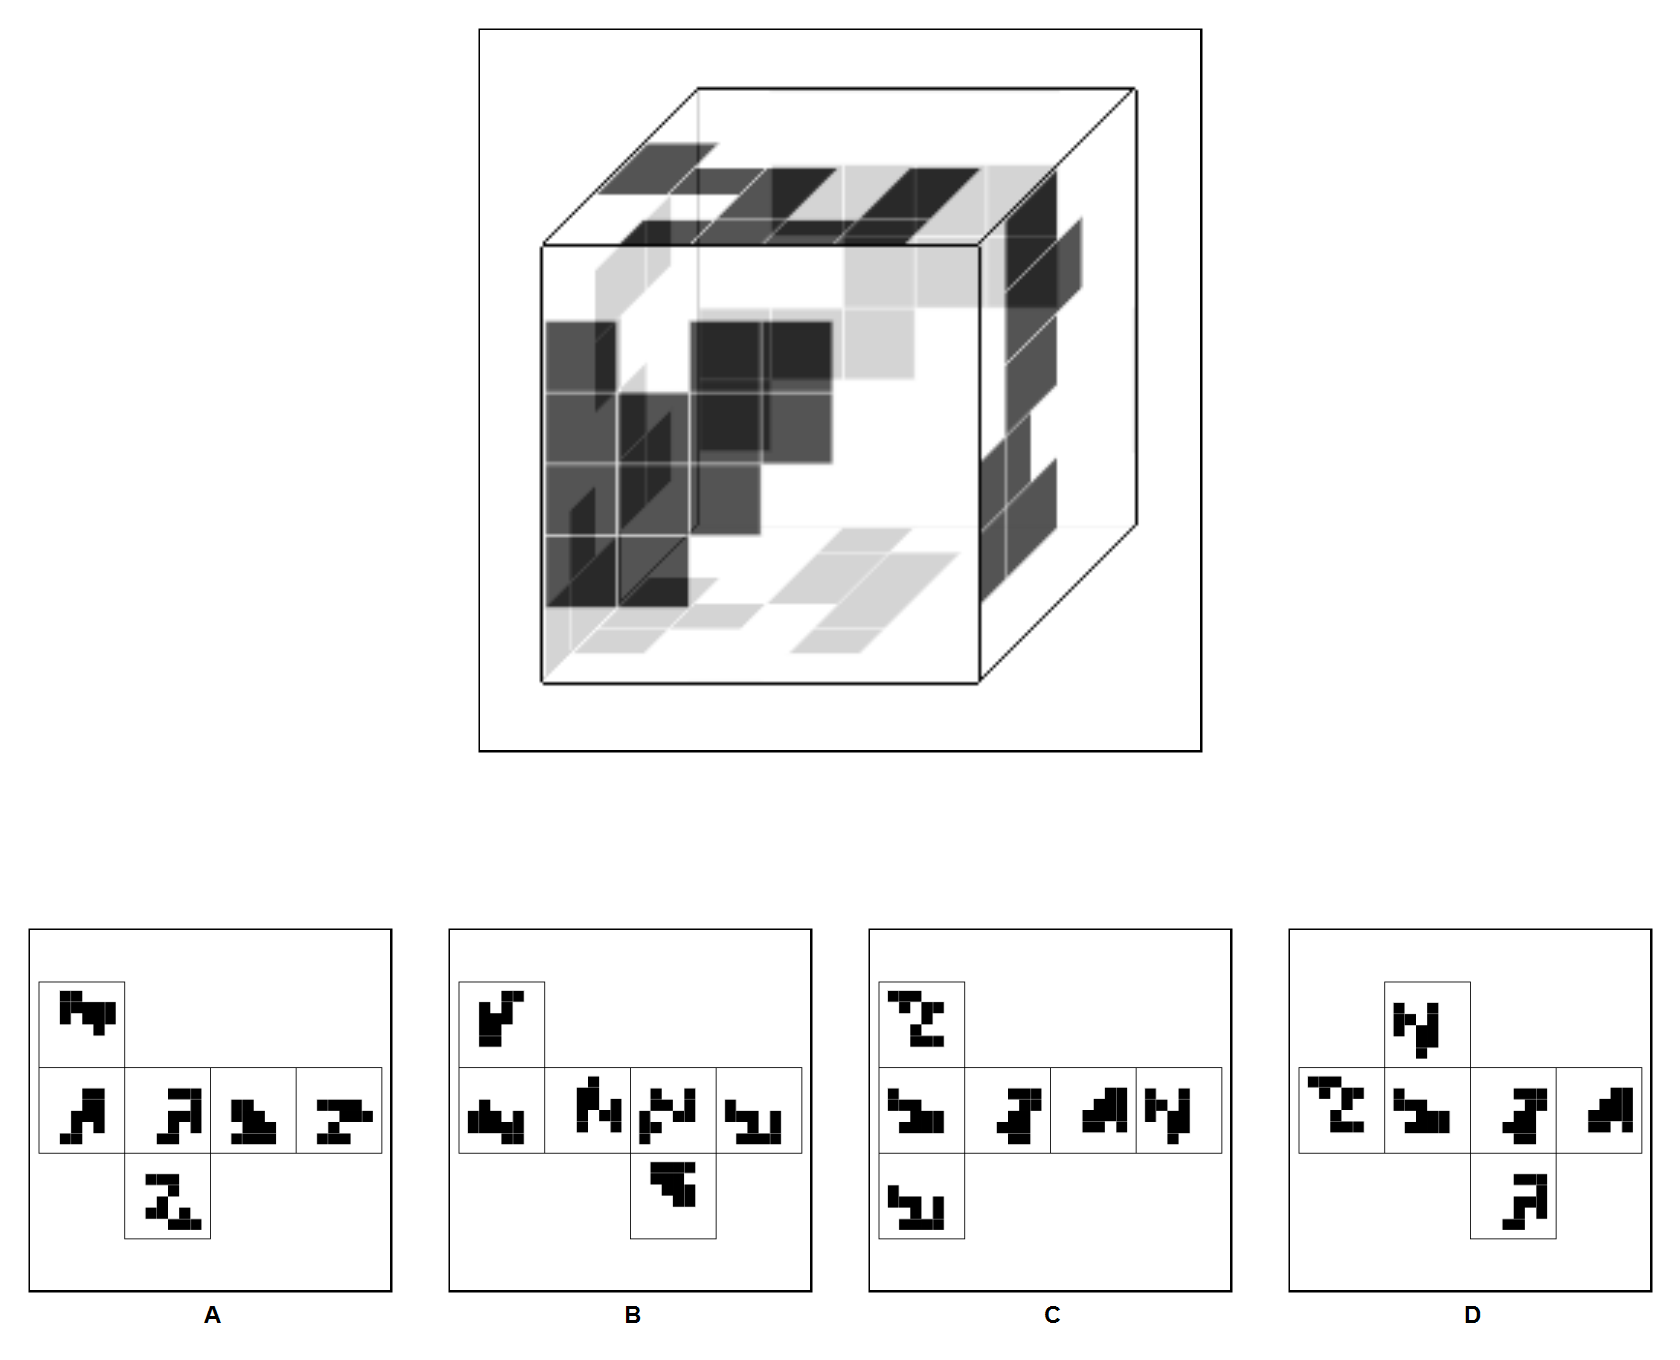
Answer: C